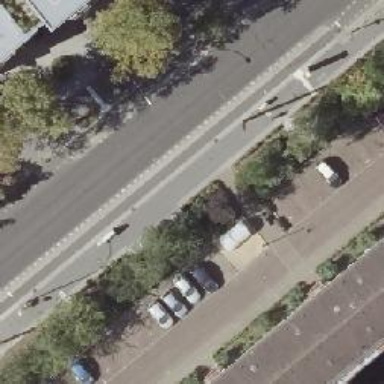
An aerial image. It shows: Secondary road with asphalt surface and cycle track on both sides.